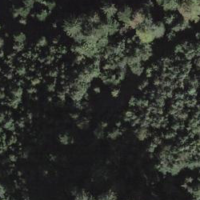
EUNIS habitat code: 43
Species observed at this site:
Dactylorhiza viridis